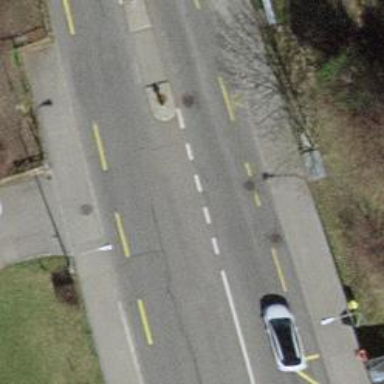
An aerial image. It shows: Secondary road with asphalt surface. It includes cycle lane and trolley wires.